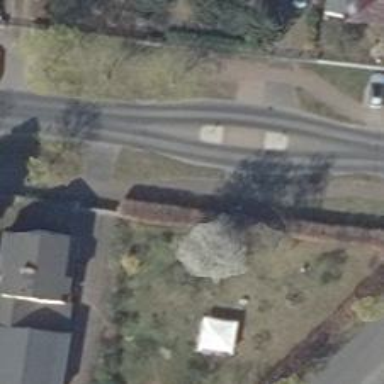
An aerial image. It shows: Unmarked footway crossing with central island.